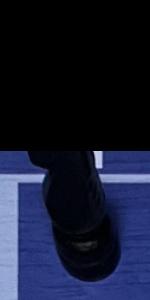
Label: Knight_Black